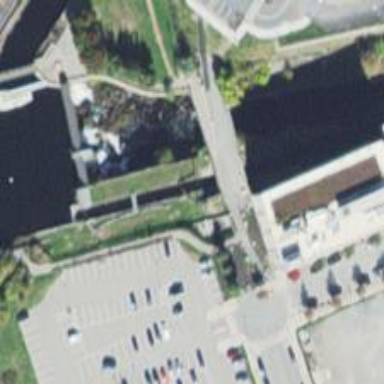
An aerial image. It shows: Lock gate along waterway.